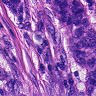
Metastatic tissue present: yes